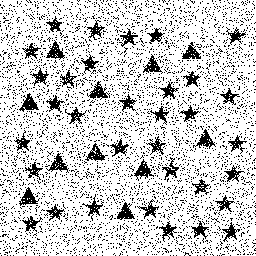
Squares: 0
Triangles: 11
Stars: 33
Total shapes: 44